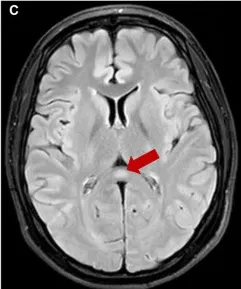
T2-FLAIR.
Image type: radiology (mri)